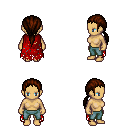
a pixel art fantasy rpg character, female body template, human, tanned skin, red tattered cape, teal pants, brown ponytail hairstyle, four views (front, back, left, right), 2x2 character sprite sheet, small pixel art, hard edges, no anti-aliasing